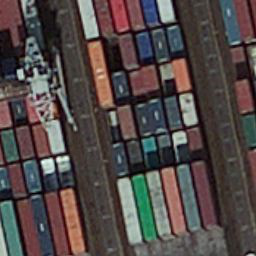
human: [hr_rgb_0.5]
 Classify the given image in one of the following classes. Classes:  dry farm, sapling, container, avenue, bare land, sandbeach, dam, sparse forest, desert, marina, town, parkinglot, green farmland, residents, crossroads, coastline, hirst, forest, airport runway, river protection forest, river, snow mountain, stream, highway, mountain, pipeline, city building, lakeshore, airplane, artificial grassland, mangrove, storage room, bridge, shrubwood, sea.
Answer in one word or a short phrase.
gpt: container